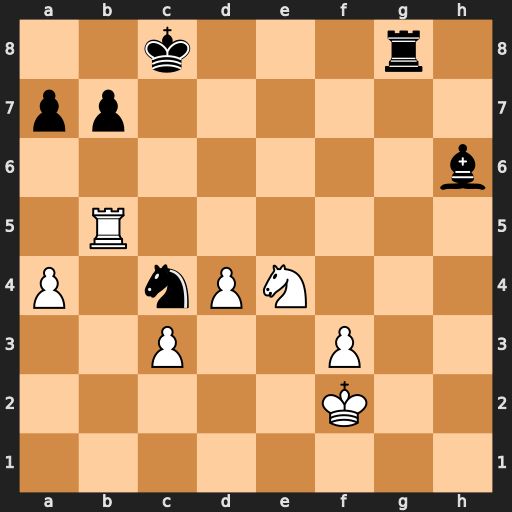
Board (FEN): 2k3r1/pp6/7b/1R6/P1nPN3/2P2P2/5K2/8
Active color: w
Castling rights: -
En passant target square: -
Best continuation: Rc5+ Kd8 Rxc4